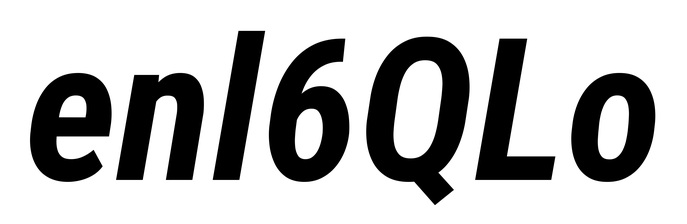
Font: Roboto-Italic_Condensed_Bold_Italic